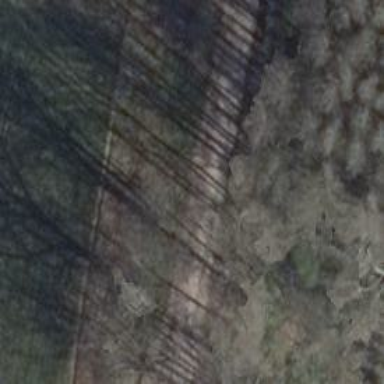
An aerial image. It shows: Row of trees in natural setting.